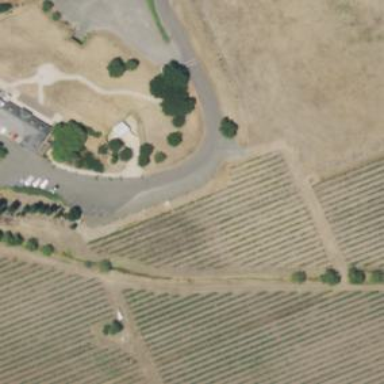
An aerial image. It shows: Vineyard growing grapes.